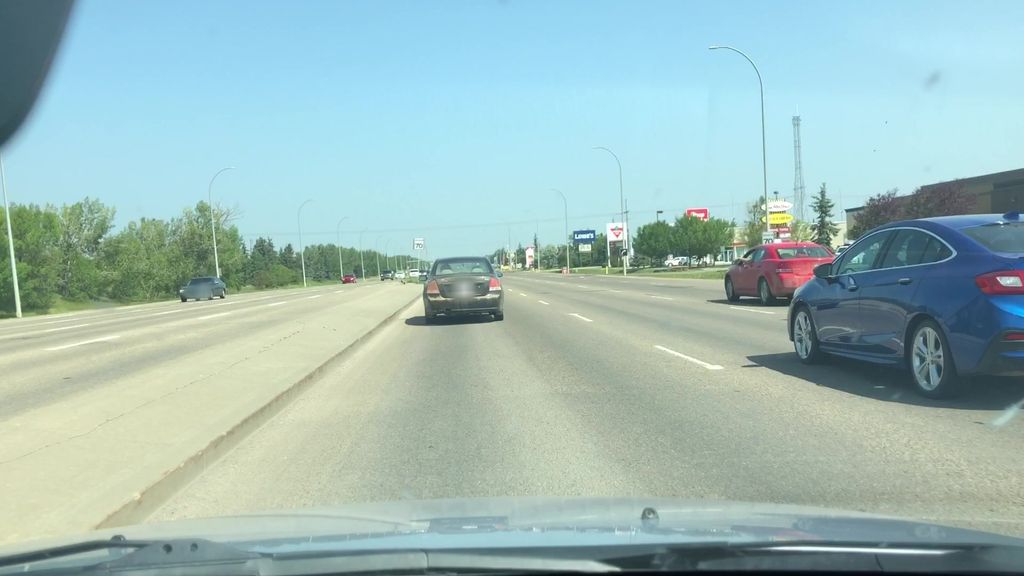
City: edmonton